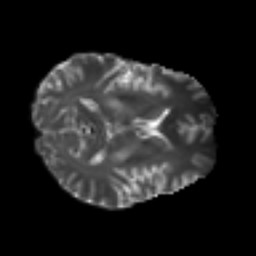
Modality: T2w
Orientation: axial
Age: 36
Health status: ill
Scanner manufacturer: philips
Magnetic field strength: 3 T
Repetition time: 9 s
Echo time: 0.127 s